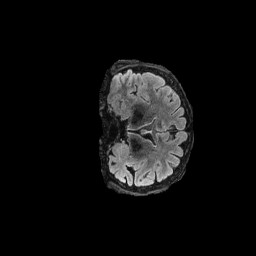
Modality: FLAIR
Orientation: coronal
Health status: ill
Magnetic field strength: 3 T